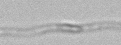
Label: Leptocylindrus